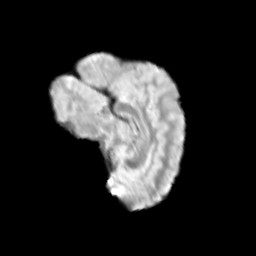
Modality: T2w
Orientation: sagittal
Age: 9
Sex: female
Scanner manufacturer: siemens
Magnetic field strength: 3 T
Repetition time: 3.8 s
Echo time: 0.07 s